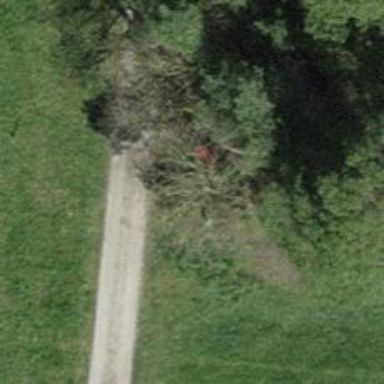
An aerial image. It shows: Red bench.